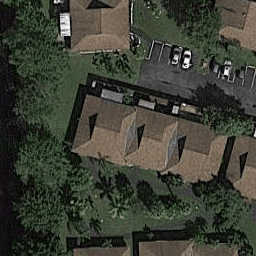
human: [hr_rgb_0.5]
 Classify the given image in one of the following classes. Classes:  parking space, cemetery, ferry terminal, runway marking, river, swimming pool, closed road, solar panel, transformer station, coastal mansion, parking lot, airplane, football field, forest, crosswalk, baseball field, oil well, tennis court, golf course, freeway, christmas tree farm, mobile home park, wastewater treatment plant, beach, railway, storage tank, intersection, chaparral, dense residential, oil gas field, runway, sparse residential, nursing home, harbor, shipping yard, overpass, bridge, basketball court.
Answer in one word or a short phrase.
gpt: sparse residential